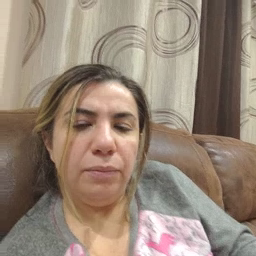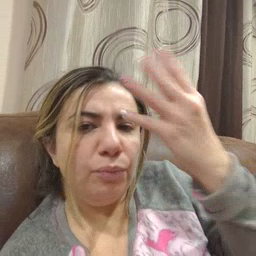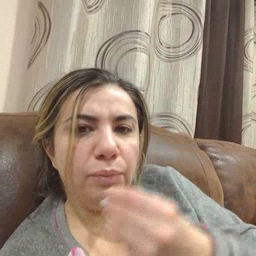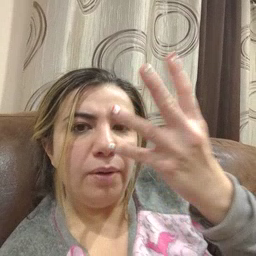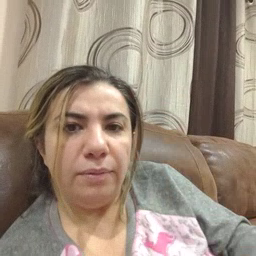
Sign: pretty